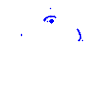
Particle: proton